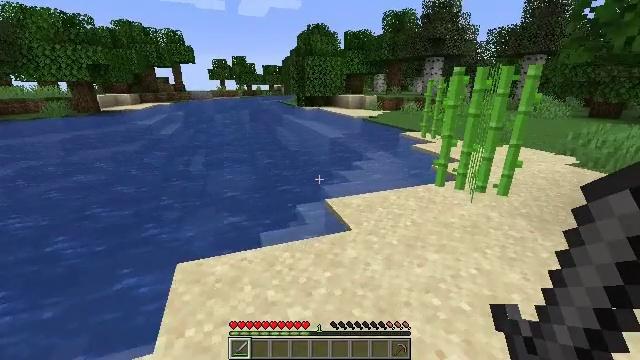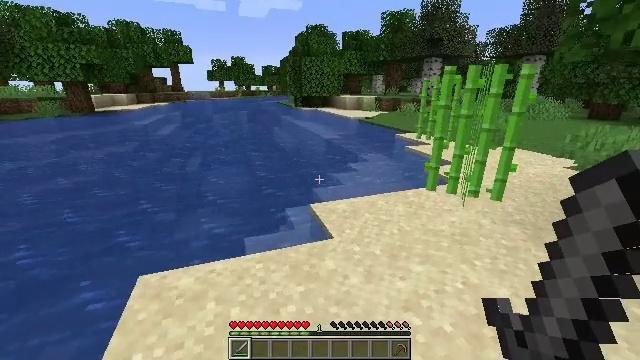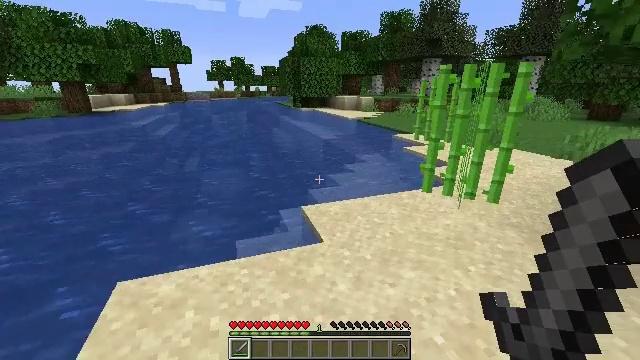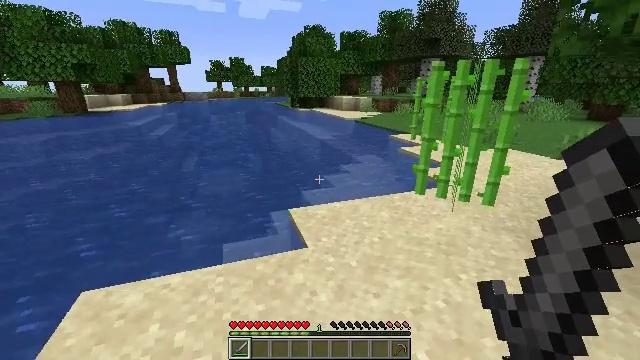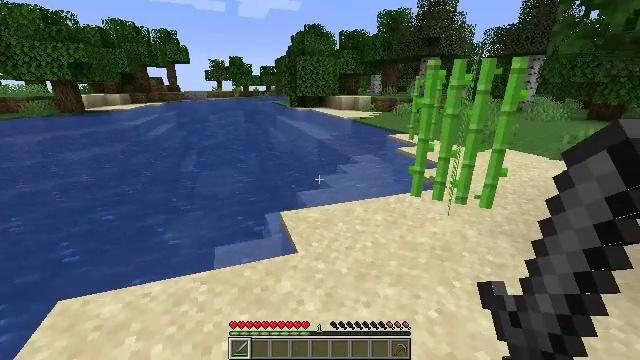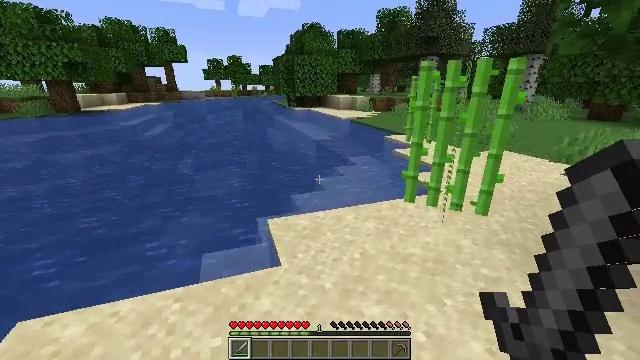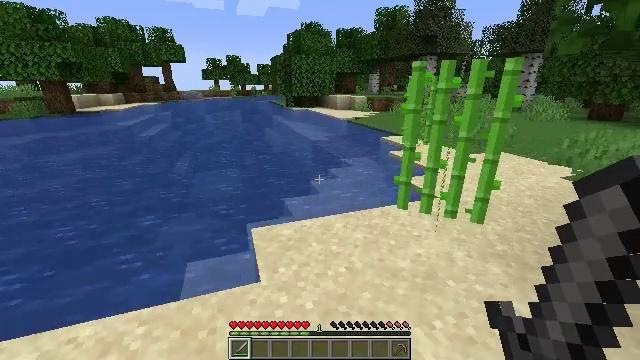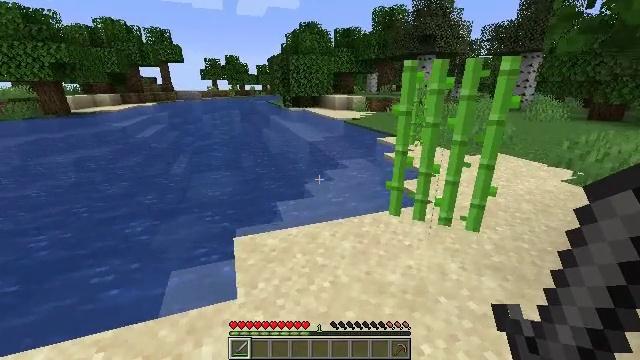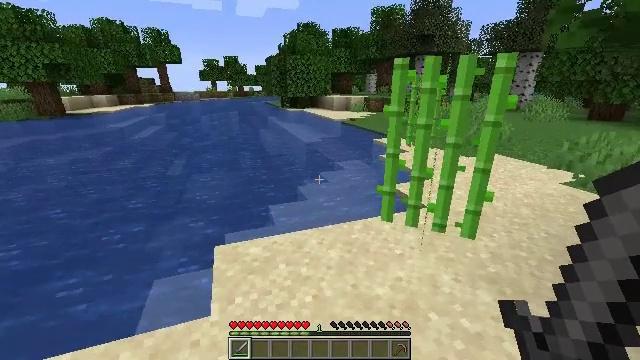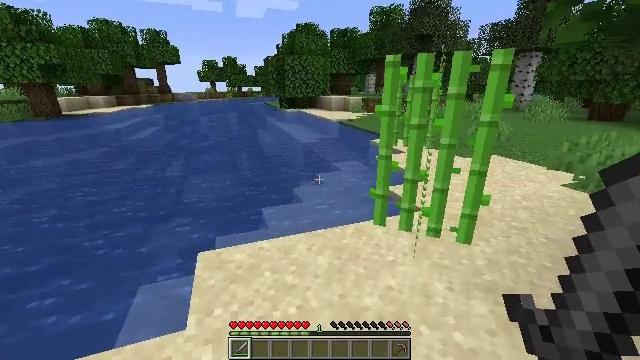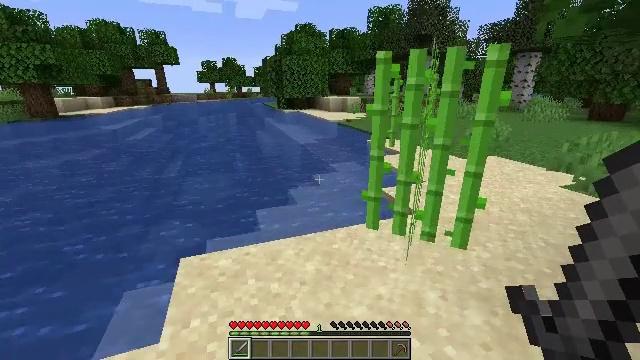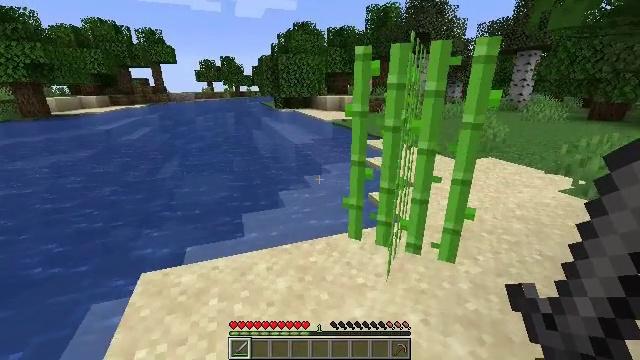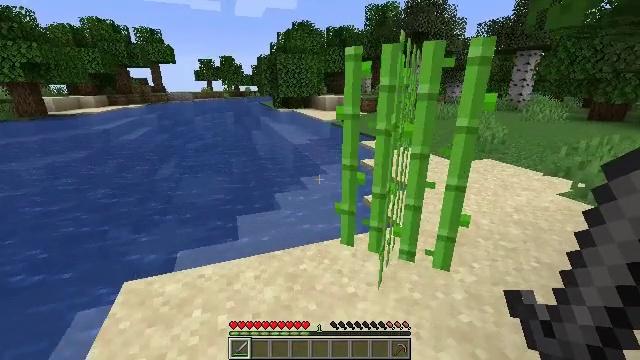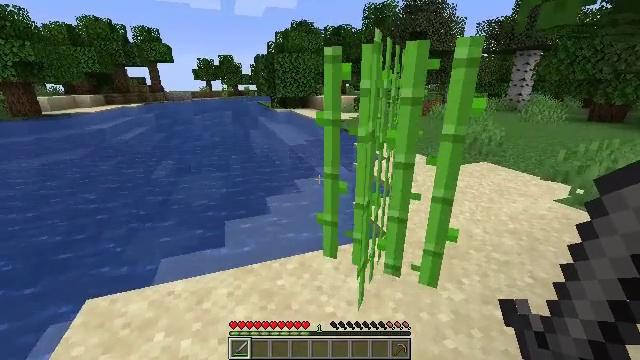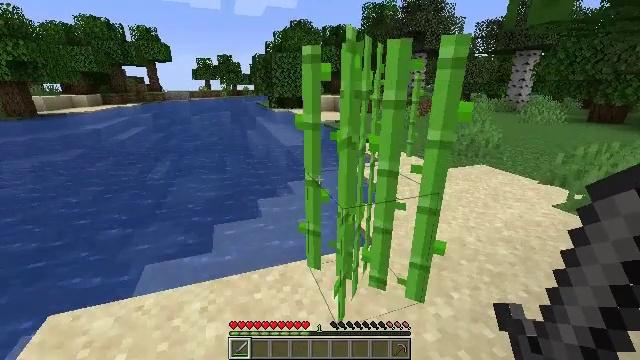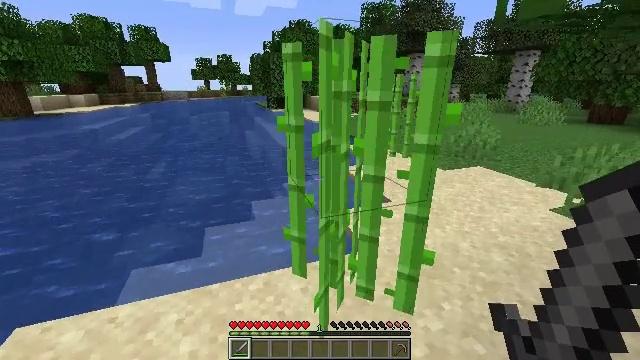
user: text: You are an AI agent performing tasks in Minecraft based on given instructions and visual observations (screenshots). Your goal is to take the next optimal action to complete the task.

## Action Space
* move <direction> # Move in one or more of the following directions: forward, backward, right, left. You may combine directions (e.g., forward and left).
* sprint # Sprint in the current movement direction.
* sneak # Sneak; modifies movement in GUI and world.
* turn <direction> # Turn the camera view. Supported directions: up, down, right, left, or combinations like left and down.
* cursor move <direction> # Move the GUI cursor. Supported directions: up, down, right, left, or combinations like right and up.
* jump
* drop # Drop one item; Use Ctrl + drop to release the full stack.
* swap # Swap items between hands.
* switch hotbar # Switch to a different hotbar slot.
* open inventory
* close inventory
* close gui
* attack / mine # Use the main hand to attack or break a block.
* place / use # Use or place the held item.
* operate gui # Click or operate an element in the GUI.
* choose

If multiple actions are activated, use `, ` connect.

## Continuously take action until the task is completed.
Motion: motion action
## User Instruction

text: Use the furnace to make cooked cod.
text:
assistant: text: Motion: move forward and move right
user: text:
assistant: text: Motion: move forward and move right
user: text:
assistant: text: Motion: move forward and move right
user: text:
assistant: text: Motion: move forward and move right
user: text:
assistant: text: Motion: move forward and move right
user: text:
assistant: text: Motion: move forward and move right
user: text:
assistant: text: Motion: move forward and move right
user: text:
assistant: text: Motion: move forward and move right
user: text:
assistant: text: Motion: move forward and move right
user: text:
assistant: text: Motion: move forward and move right
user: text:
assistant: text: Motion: move forward and move right
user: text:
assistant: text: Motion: move forward and move right
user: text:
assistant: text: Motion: move forward and move right
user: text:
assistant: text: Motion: move forward and move right
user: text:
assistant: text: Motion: move forward and move right
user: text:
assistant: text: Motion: move forward and move right
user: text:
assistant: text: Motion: move forward and move right
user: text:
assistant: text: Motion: move forward and move right
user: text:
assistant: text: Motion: move forward and move right
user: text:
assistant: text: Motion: move forward and move right
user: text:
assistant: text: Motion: move forward and move right, turn left
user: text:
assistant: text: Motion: move forward and move right, turn left
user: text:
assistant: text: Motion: move forward and move right, turn left
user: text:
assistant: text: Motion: move forward and move right, turn left
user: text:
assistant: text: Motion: move forward and move right, turn left
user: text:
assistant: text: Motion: move forward and move right, turn left
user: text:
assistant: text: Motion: move forward and move right
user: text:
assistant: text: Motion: move forward and move right, turn left
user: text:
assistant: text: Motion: move forward and move right, turn left
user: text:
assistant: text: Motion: move forward and move right